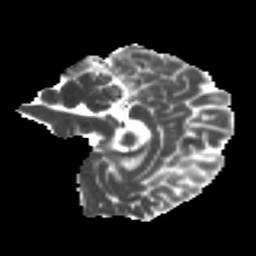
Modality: MD
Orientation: sagittal
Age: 23
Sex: female
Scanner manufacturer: ge
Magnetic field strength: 3 T
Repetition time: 7.8 s
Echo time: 0.0606 s